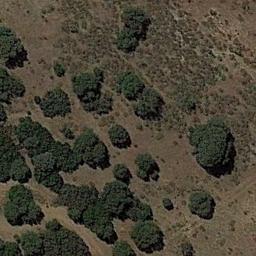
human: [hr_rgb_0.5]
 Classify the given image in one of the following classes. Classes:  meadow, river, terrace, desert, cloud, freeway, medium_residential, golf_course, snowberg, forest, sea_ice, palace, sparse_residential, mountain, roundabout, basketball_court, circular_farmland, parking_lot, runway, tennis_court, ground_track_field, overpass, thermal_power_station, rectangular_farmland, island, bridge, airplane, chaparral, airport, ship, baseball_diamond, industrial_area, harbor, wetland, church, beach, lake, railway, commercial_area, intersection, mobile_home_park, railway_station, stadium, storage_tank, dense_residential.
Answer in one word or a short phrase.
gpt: chaparral